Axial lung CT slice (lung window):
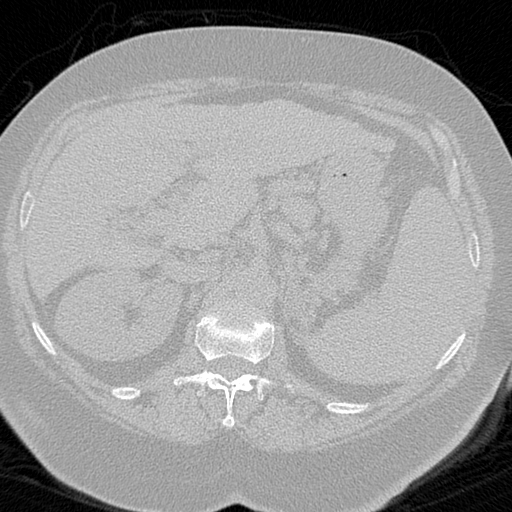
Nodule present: no